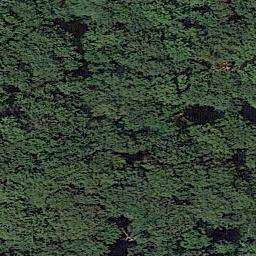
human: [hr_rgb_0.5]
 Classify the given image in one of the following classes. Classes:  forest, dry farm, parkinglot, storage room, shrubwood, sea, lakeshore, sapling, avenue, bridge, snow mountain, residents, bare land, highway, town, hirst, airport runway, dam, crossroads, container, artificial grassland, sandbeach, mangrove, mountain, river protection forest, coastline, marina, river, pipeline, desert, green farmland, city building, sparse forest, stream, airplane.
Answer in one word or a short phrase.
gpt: forest